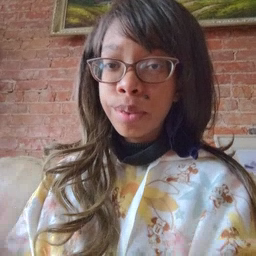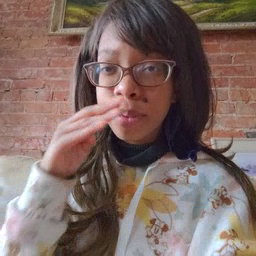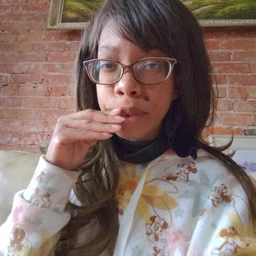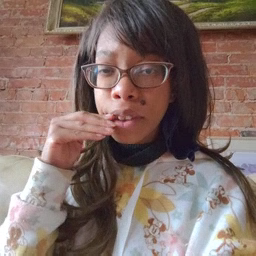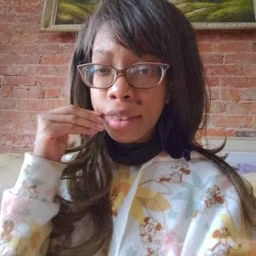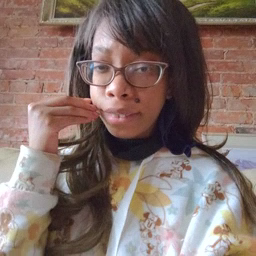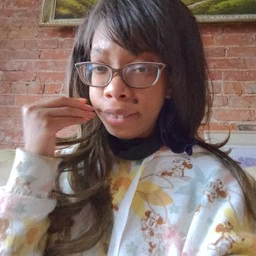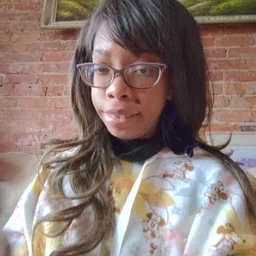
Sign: smile